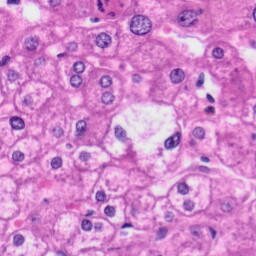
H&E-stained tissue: Liver